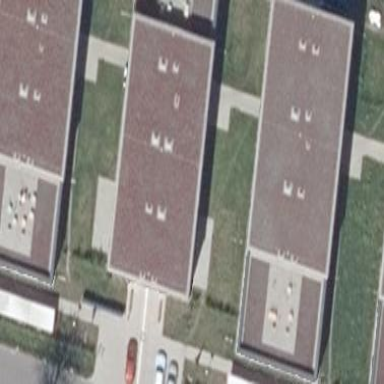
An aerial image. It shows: Dormitory building.